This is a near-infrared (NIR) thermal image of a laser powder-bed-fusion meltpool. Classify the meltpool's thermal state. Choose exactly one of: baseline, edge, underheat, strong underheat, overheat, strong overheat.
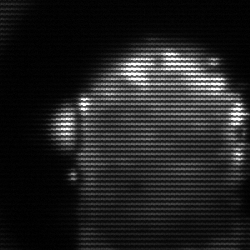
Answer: baseline